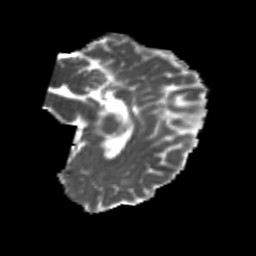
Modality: MD
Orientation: sagittal
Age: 20
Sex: female
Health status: healthy
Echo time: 0.074 s